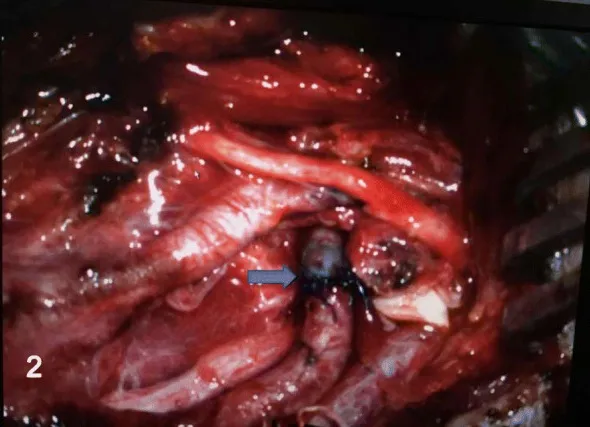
The ICA was reconstructed with end-to-end anastomosis (arrow), after the resection of the aneurysm.
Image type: medical_photograph (other_medical_photograph)